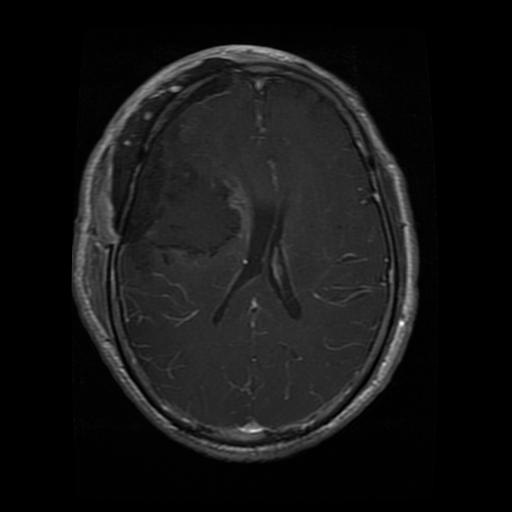
Label: glioma